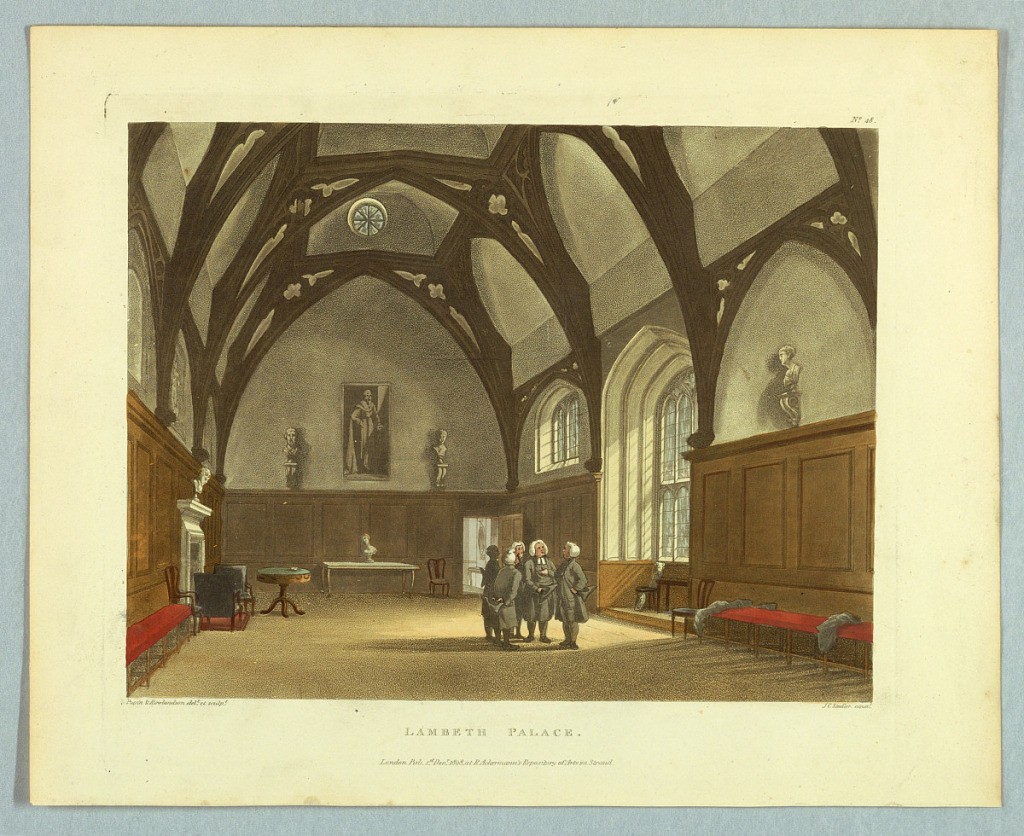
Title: Lambeth Palace, from "Ackermann's Repository"
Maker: Thomas Rowlandson, British, 1756–1827
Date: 1808
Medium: Aquatint, brush and watercolor on paper
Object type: Print
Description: Room with wooden timbers as Gothic arches, busts and stained glass windows. Five men in black suits and wigs, center right. Title, artists', and publisher's names below.